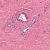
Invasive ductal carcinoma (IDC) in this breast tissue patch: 0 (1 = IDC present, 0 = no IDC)